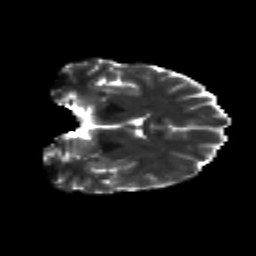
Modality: T2w
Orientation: coronal
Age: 31
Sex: female
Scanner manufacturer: siemens
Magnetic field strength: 3 T
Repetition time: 8.8 s
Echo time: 0.085 s